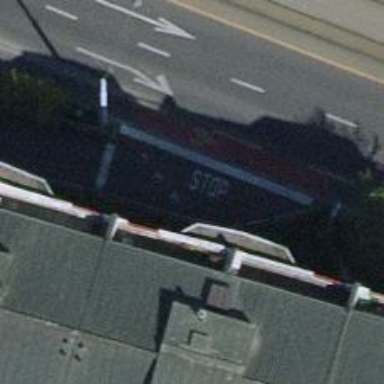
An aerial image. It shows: Rising bollard barrier.